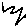
Label: zigzag